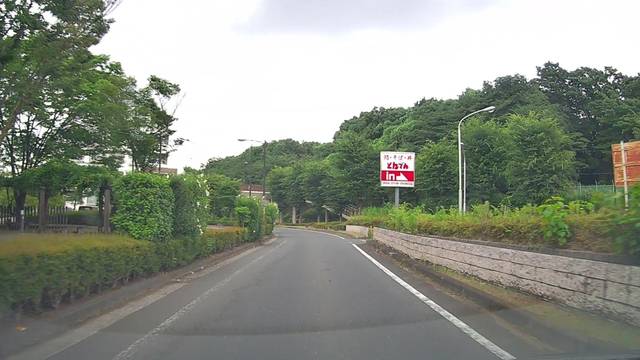
Region: Japan
Coordinates: 35.777, 139.608